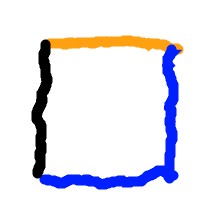
Shape: square